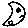
Label: moon